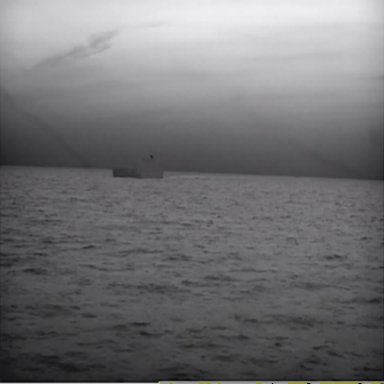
There is a fishing_boat in the infrared image.